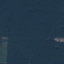
Land use / land cover class: Forest